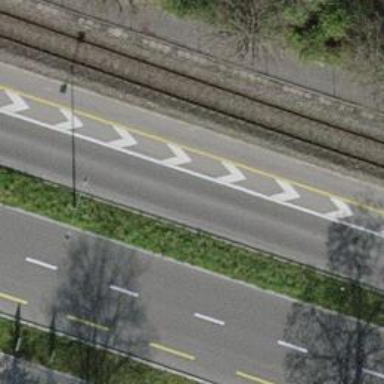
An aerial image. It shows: Secondary road with asphalt surface. There is cycle track on the right side of the road.